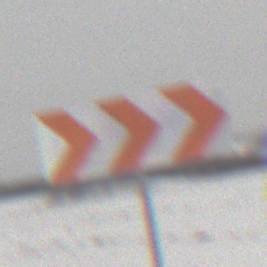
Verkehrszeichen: RichtungstafelnInKurvenGrossLinks
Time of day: MorningAfternoon
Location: Outdoor (Nature)
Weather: Overcast
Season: Winter
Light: Natural